Interaction volume radius: 5 \u00c5
Interaction volume height: 30 \u00c5
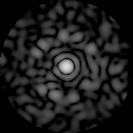
Disorder parameter: 0.8172